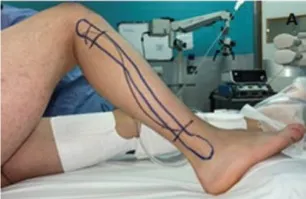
(a) Layout established for the free fibula flap approach.
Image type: radiology (x_ray)